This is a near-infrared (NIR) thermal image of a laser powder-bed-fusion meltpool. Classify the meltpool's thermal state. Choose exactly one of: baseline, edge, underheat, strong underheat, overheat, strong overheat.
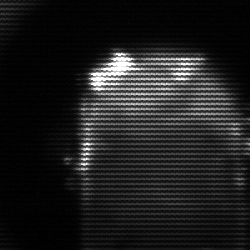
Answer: baseline